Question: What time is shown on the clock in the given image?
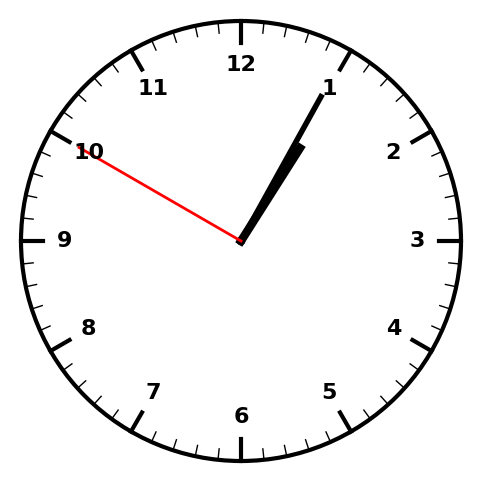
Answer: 01:04:50